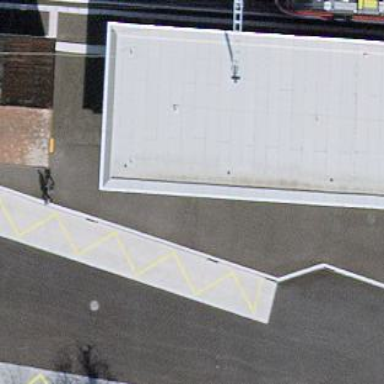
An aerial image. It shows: Platform for public transport. The platform is located by the road.